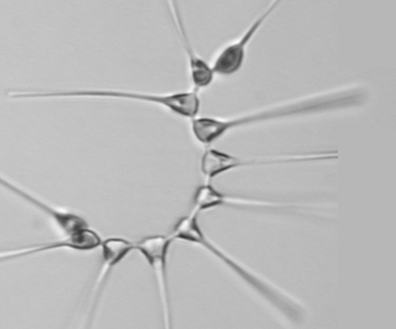
Label: Asterionellopsis_glacialis